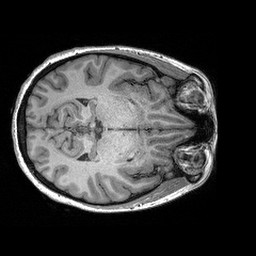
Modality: T1w
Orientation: axial
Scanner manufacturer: siemens
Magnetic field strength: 3 T
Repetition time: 2.3 s
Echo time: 0.00298 s